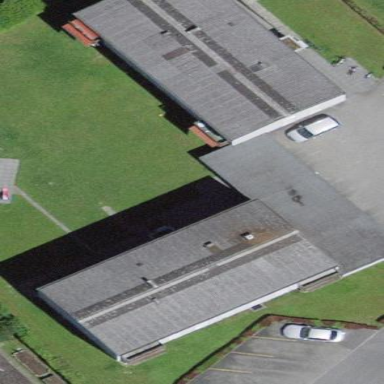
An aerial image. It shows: Flat roofed garages.